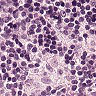
Metastatic tissue present: no